Question: My apologies for a seemingly easy question, I'm new to using classes in Python.
I am using 'Pycharm' and my folder structure looks as follows:

The folder 'constant-contact-python-wrapper' has a few classes defined under '__init.py__' and 'restful_lib.py' (I got this library from 'github'). I would like to use these classes in the file 'Trial.py' contained in 'ConstantContact' folder. I am using the following code but it is not able to import the class.
'''
import sys
sys.path.append('C:\Users\psinghal\PycharmProjects\ConstantContact\constant-contact-python-wrapper')
import constant-contact-python-wrapper
API_KEY = "KEY" #not a valid key
mConnection = CTCTConnection(API_KEY, "joe", "password123")
'''
Would someone please be able to point me to the right direction?
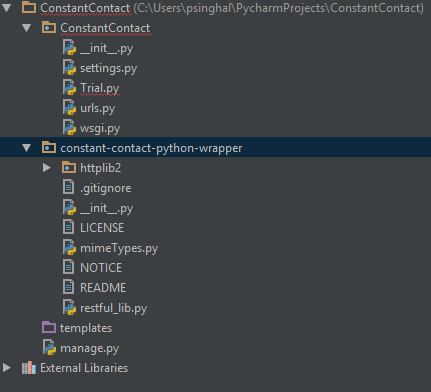
Answer: Part of the problem that you're trying to rectify is that you have two libraries that are together in the same scope, even though it doesn't look they necessarily need to be.
The simplest solution would be to simple put constant-contact-python-wrapper in the ConstantContact folder under a new folder for code you will be importing that you yourself did not write. This way your project is organized for this instance and for future instances where you import code that is from another library
Ideally the folder structure would be:
'''
ConstantContact
|___ ConstantContact
|____ExternalLibraries #(or some name similar if you plan on using different libraries)
|___constant-contact-python-wrapper
'''
Using the above model, you now have an organized hierarchy to accommodate imported code very easily.
---
1.Create .py file in ExternalLibraries. The contents would be the following:
'''
from constant-contact-python-wrapper import #The class or function you want to use
'''
This will facilitate imports and can be extended for future libraries you choose to use.
You can then use import statements in your code written in the ConstantContact folder :
'''
from ExternalLibraries import #The class or function you chose above
'''
if you have multiple classes you would like to import, you can seperate them in your import statement with commas. For example:
'''
from Example import foo,bar,baz
'''
Since the .py file in ExternalLibraries is import all functions/classes directly, you can use them now without even having to use dot syntax (ie. library.func).
" and import *" <URL>
"Python Project Skeleton" <URL>
"Modules" <URL>